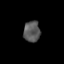
Tissue: skin
Cell type: Epithelial cells
Senescence score: 0.2561
Nuclear area (px): 346
Mean DAPI intensity: 87.329